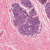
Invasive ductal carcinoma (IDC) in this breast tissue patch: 0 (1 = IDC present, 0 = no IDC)